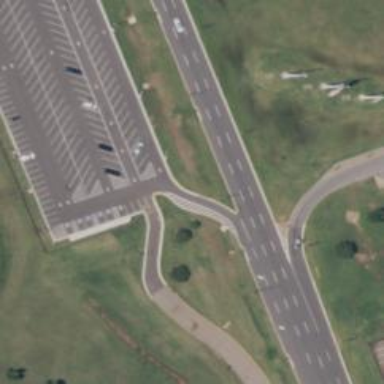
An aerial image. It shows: Secondary link road.